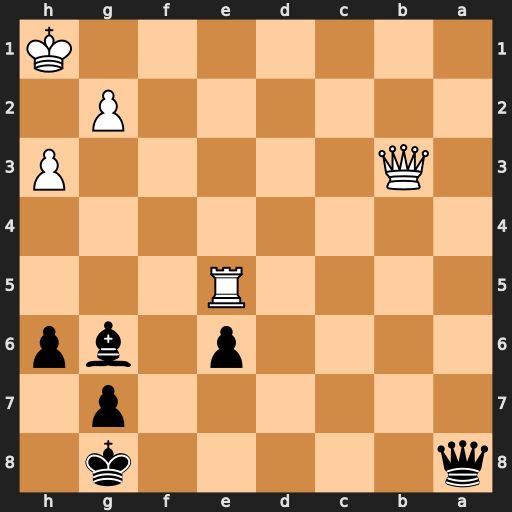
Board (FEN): q5k1/6p1/4p1bp/4R3/8/1Q5P/6P1/7K
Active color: b
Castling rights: -
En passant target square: -
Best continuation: Qa1+ Kh2 Qxe5+